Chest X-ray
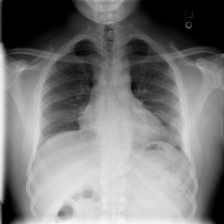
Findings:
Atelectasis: negative
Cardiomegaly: negative
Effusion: negative
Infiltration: negative
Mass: negative
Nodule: negative
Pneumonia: negative
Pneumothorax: negative
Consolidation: negative
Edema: negative
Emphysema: negative
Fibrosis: negative
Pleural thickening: negative
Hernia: negative